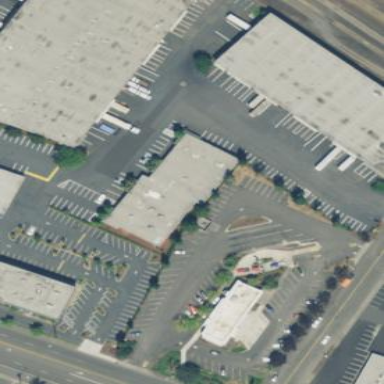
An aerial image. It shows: Retail area.